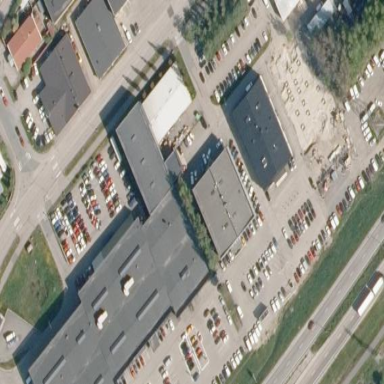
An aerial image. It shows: Retail building.